Question: I have this very simple TPH Model.
When I add an object using 'context.TIImport.AddObject(tiObj)'
and then call 'context.TIImport.Count()' - the value doesn't include the new object?
I want to be able to add multiple objects before hitting context.SaveChanges()

'''
var context = new CodeFirstContainer();
var g = new TIGuarantee
{
Id = 1,
AccountNumber = "123",
Amount = 123
};
context.TIImports.AddObject(g);
var il = new TIImportLoan
{
Id = 2,
AccountNumber = "123",
Amount = 123
};
context.TIImports.AddObject(il);
var i = context.TIImports.Count(); // = 0
context.SaveChanges();
var j = context.TIImports.Count(); // = 2
}
'''
Is there any way to tell how many objects are in the collection WITHOUT calling SaveChanges?
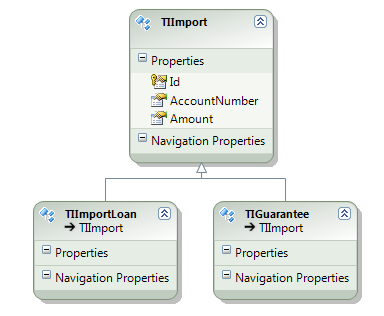
Answer: You can do this by going into the ObjectContext.ObjectStateManager and check all entities with EntityState as Added to the right Collection and include that with your count. Why you want to do this however is not clear. When you perform a read, these entities wont be included untill you actually persist them to the underlying datastore with SaveChanges(); If your aim is not to make the changes final, maybe you should look into transactions then?